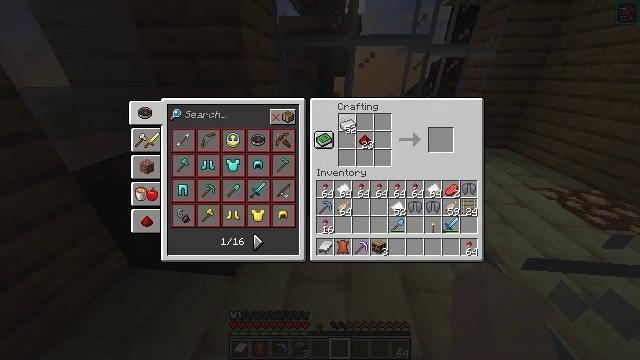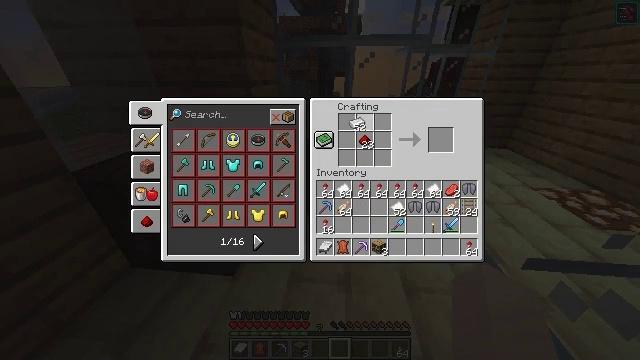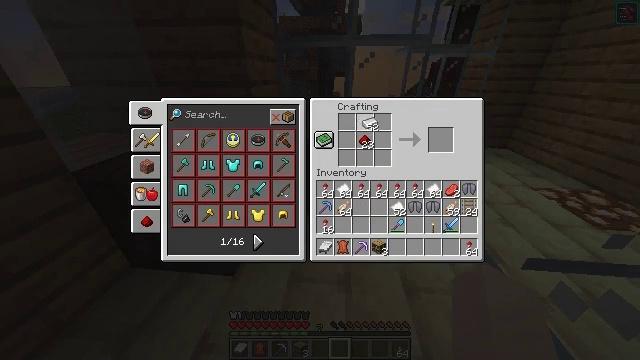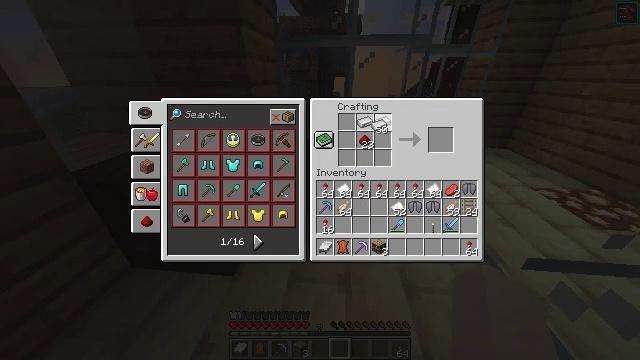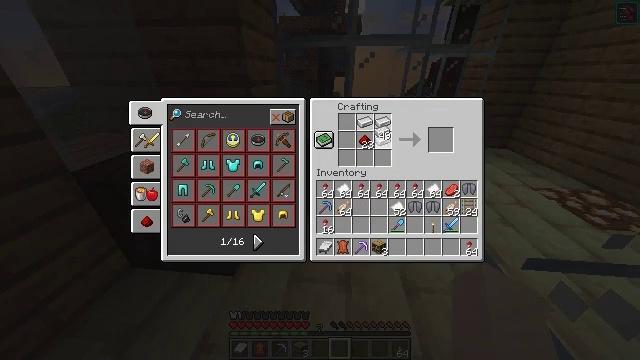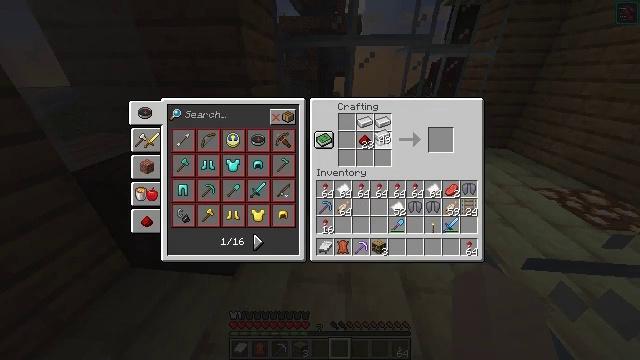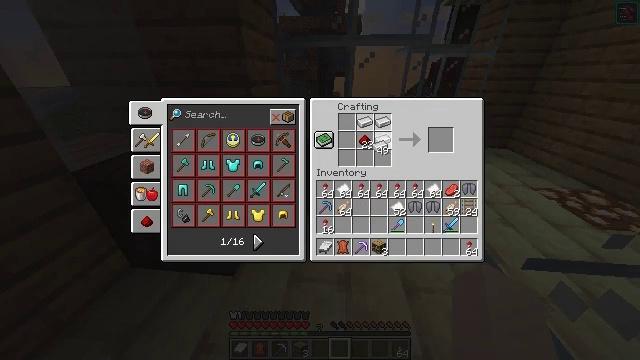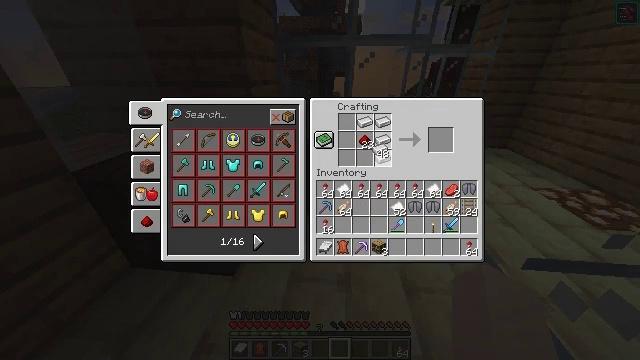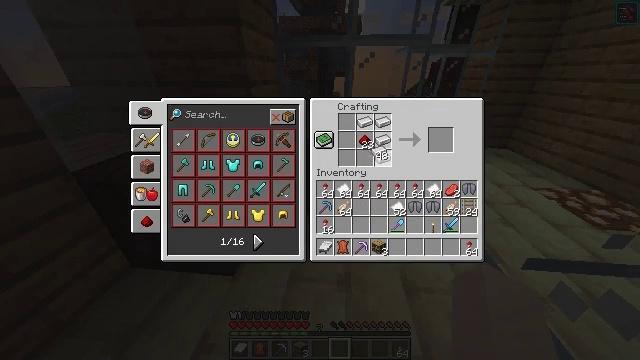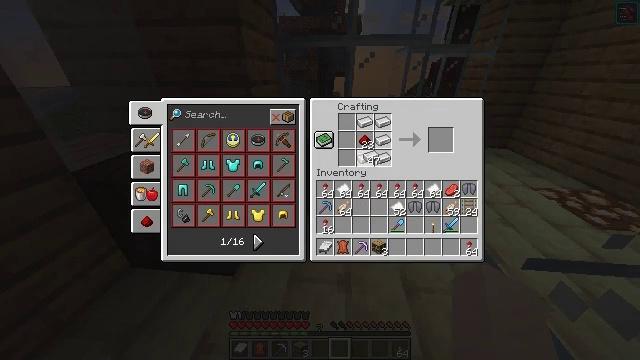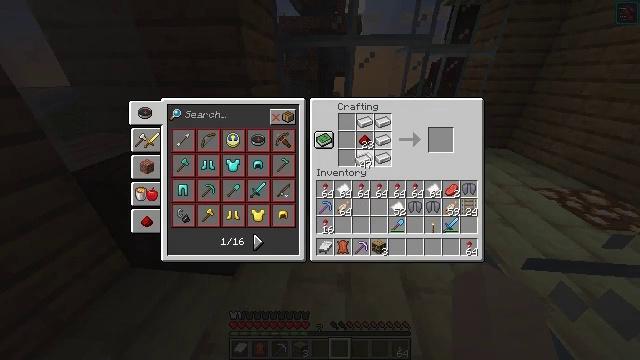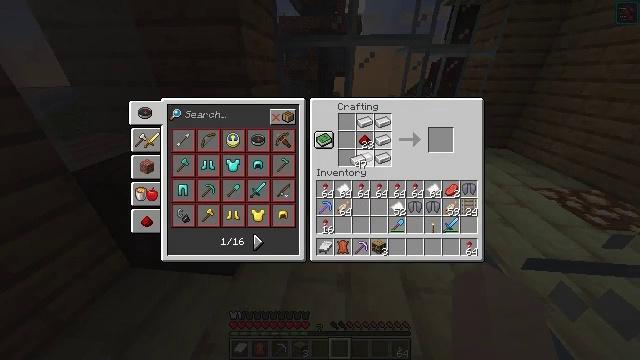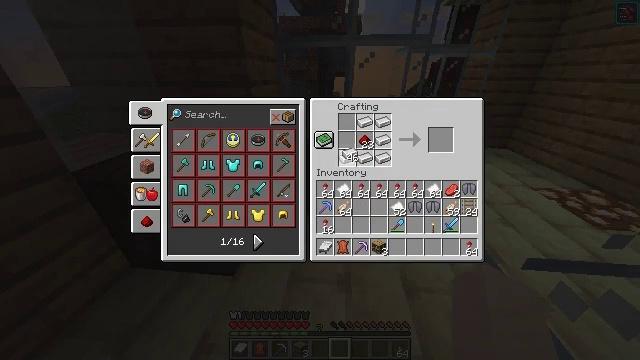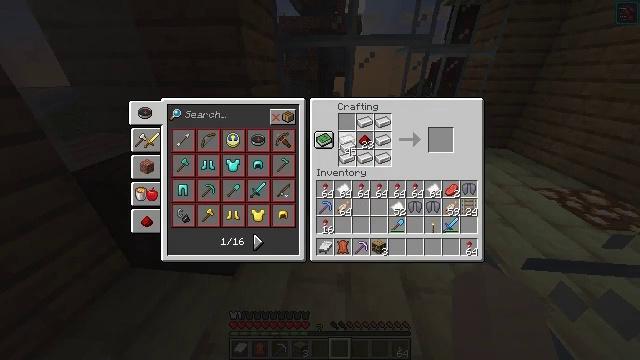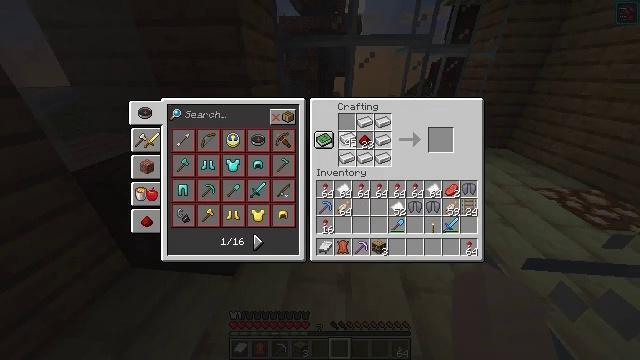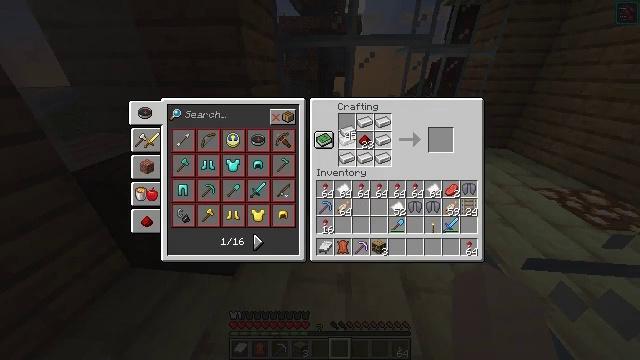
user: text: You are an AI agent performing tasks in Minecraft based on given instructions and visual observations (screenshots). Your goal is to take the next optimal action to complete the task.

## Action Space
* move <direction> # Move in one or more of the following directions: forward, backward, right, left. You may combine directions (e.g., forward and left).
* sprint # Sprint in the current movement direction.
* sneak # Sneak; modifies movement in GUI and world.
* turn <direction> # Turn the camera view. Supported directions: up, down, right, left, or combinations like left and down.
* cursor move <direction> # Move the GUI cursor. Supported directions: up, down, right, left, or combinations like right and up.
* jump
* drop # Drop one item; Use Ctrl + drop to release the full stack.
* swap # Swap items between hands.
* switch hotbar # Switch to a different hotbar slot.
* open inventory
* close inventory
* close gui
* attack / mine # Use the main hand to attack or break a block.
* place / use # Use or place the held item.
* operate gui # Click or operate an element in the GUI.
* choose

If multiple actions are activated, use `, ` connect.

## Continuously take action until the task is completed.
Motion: motion action
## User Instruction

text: Combine redstone and iron ingots in the crafting table to make a compass.
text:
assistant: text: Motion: cursor move right, choose
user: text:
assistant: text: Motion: cursor move right, choose
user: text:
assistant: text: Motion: cursor move right, choose
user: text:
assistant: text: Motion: choose
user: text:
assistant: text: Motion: choose
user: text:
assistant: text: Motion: cursor move down, choose
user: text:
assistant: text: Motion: choose
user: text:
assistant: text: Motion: choose
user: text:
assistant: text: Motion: cursor move left, choose
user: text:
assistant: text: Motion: cursor move left, choose
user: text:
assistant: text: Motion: choose
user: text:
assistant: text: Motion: cursor move left and up, choose
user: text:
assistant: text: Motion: choose
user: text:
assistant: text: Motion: cursor move up, choose
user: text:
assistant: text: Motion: cursor move up, choose
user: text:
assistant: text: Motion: cursor move up, choose
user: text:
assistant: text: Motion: choose
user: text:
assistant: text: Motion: choose
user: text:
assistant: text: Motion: no_op
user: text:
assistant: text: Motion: no_op
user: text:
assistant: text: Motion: no_op
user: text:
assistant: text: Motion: no_op
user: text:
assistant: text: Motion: choose
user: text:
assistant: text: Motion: choose
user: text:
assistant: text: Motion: choose
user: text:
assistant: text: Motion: choose
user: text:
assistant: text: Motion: no_op
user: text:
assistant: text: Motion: no_op
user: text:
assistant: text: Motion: cursor move up
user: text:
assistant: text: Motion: no_op